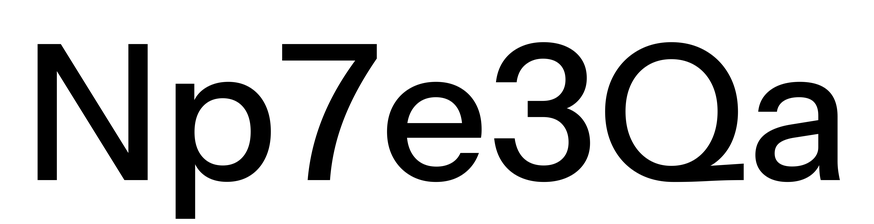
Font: InstrumentSans_Medium